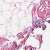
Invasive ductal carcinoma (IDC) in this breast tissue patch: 0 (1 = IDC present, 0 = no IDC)